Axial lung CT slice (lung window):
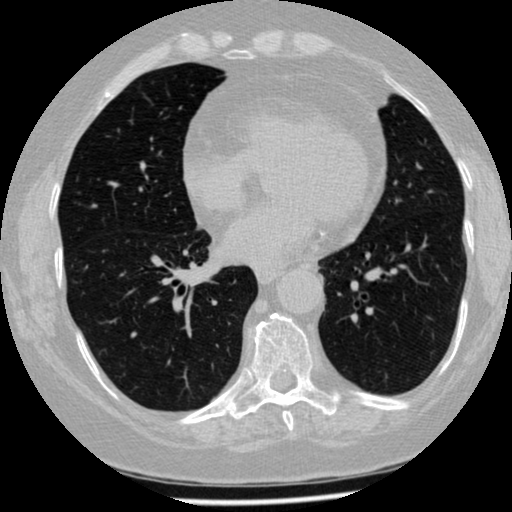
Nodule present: no